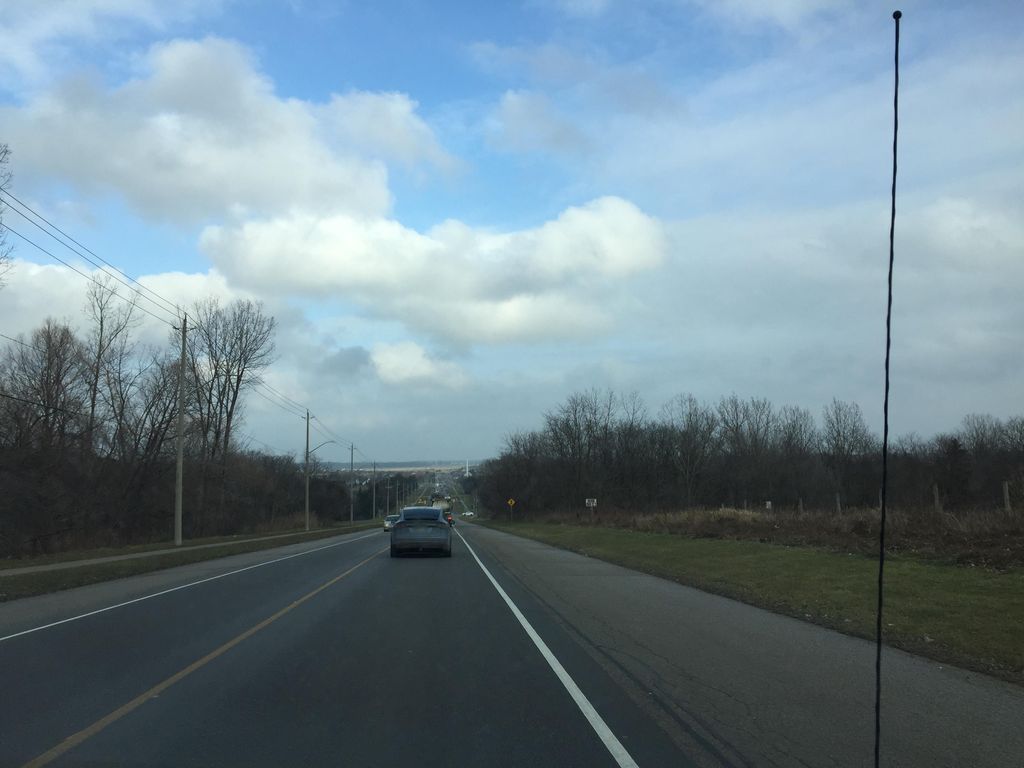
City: kitchener-waterloo